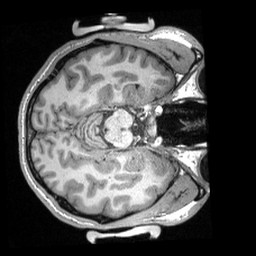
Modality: T1w
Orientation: axial
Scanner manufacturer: siemens
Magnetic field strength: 3 T
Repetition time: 2.3 s
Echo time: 0.00308 s